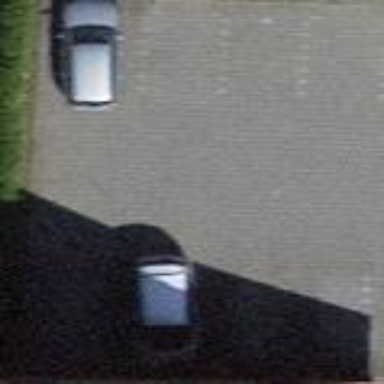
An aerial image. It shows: Parking area with paving stones surface.